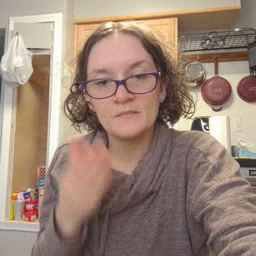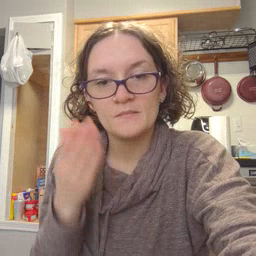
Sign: penny